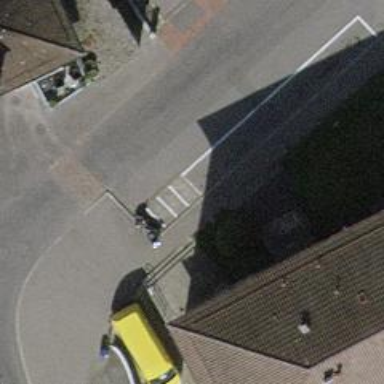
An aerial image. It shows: Motorcycle parking facility.